Question: the first part of my project is to construct an hypergraph
This is a quickly-drew UML diagram
Vertex class
'''
public abstract class Vertex <T>{
int vertexId ;
T vertexValue ;
public abstract T computeVertexValue();
}
'''
Imagevertex Class
'''
public class ImageVertex extends Vertex<Map<String, Instance>>{
public ImageVertex(int id ) {
this.vertexId=id;
}
@Override
public Map<String, Instance> computeVertexValue(){
return null;
}
}
'''
AbstractVertexFactory
'''
public abstract class AbstractVertexFactory {
public abstract Vertex createVertex(int id);
public Vertex produceVertex(int id) {
Vertex vertex = createVertex(id);
vertex.computeVertexValue();
return vertex;
}
}
'''
ImageFactory class
'''
public class ImageFactory extends AbstractVertexFactory {
@Override
public Vertex createVertex(int id) {
// TODO Auto-generated method stub
return new ImageVertex(id);
}
}
'''
Simulator
'''
public class ImageFactorySimulator {
/**
* @param args
*/
public static void main(String[] args) {
AbstractVertexFactory imFactory= new ImageFactory();
ImageVertex im = (ImageVertex) imFactory.createVertex(0);
}
}
'''
the use of cast in the simulator is boared
How can I avoid it ?
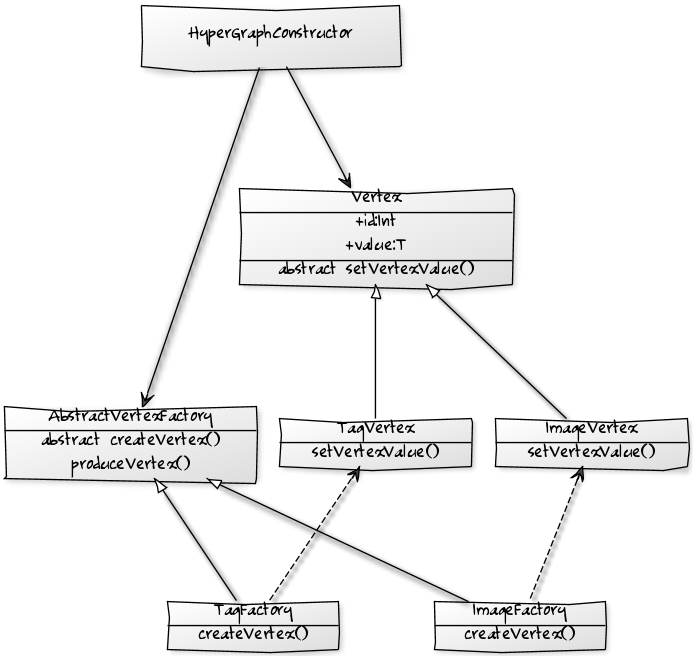
Answer: You could use
'''
public abstract class AbstractVertexFactory <T extends Vertex> {
public abstract T createVertex(int id);
}
'''
And
'''
public class ImageFactory extends AbstractVertexFactory<ImageVertex> {
@Override
public ImageVertex createVertex(int id) {
// TODO Auto-generated method stub
return new ImageVertex(id);
}
}
'''